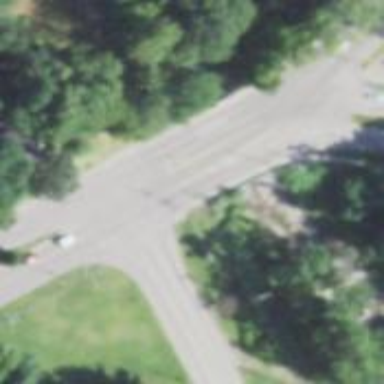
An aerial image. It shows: Asphalt road with primary designation. There is sidewalk on the left side.